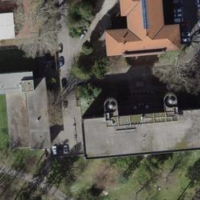
EUNIS habitat code: 55
Species observed at this site:
Corylus avellana
Laurus nobilis